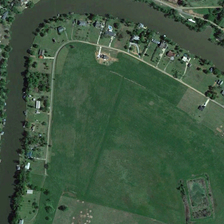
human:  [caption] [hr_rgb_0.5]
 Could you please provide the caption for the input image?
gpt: there is a long river near the green farmland .

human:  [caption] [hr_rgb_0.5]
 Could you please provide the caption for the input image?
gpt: there is a long river near the green farmland .

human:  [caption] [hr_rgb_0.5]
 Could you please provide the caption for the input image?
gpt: the green farmland has built many white houses .

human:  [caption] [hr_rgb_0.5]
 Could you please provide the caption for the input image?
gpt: the green farmland has built many white houses .

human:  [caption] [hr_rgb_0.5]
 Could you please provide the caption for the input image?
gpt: the green farmland has built many white houses .